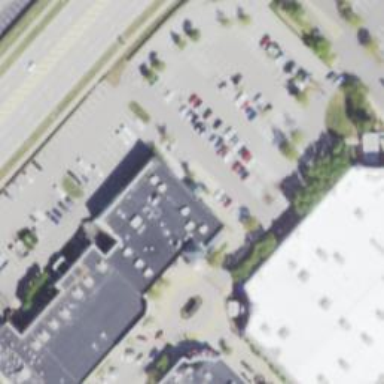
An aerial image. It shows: Commercial building that houses restaurant.